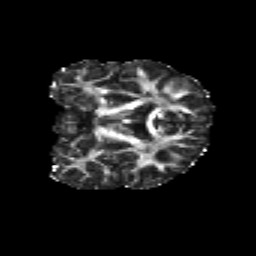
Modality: FA
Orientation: coronal
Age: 9
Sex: male
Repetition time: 9.4 s
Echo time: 0.089 s